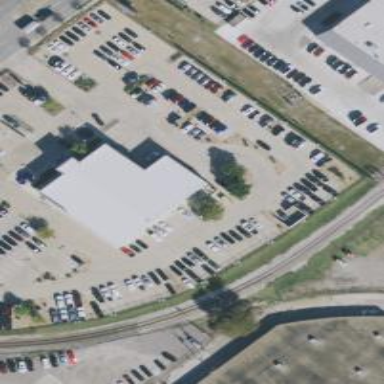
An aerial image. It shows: Building that houses car shop.